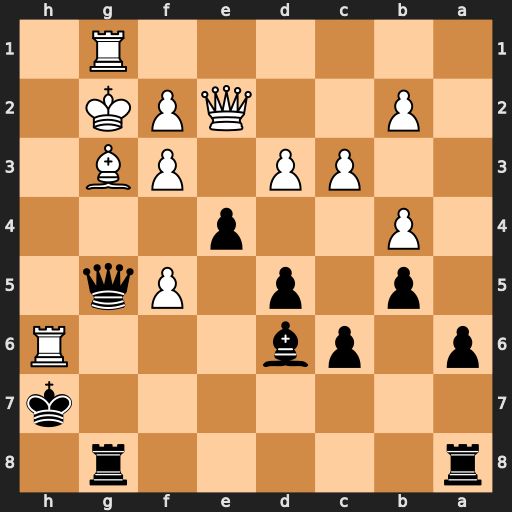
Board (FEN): r5r1/7k/p1pb3R/1p1p1Pq1/1P2p3/2PP1PB1/1P2QPK1/6R1
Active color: b
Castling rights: -
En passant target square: -
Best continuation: Kxh6 Rh1+ Kg7